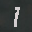
Label: 1